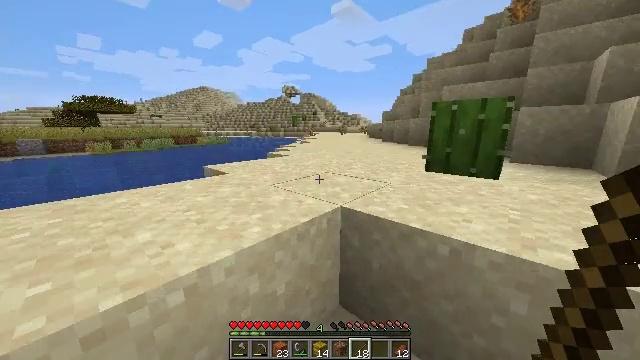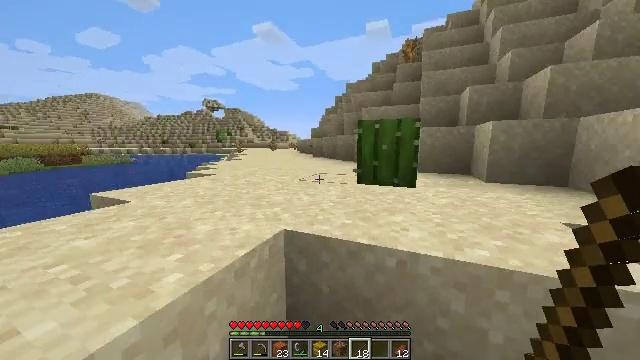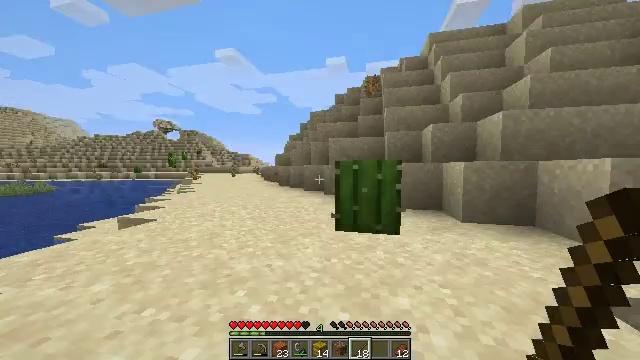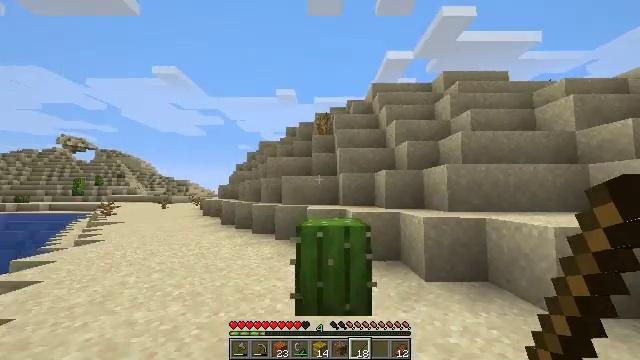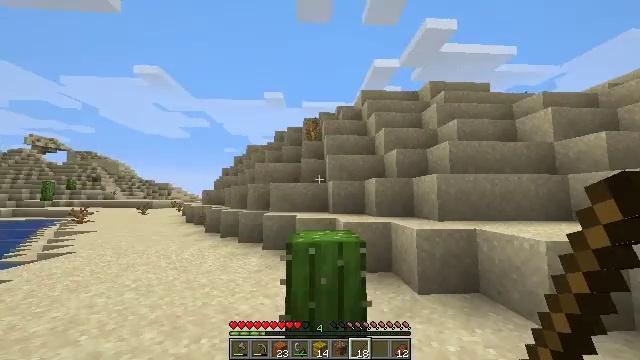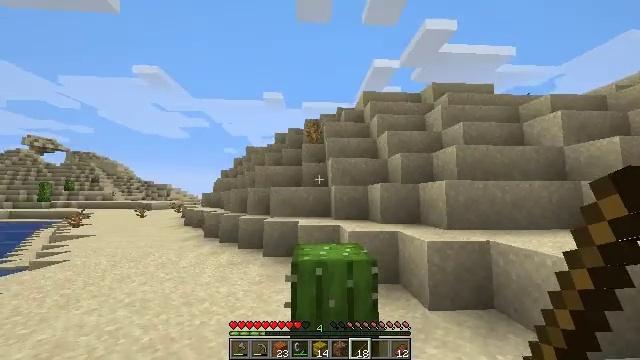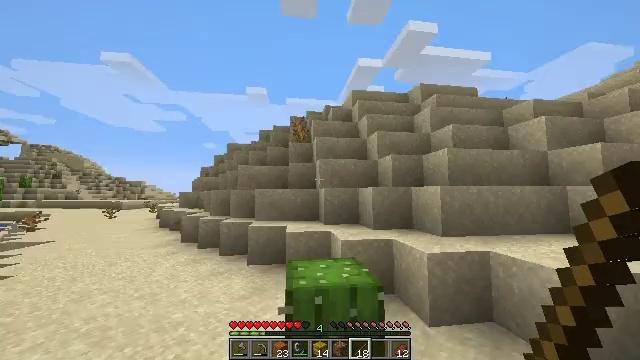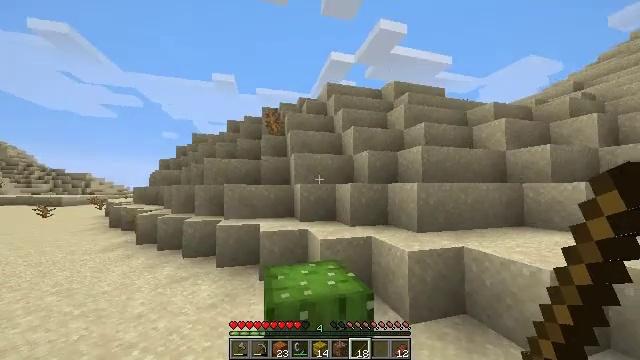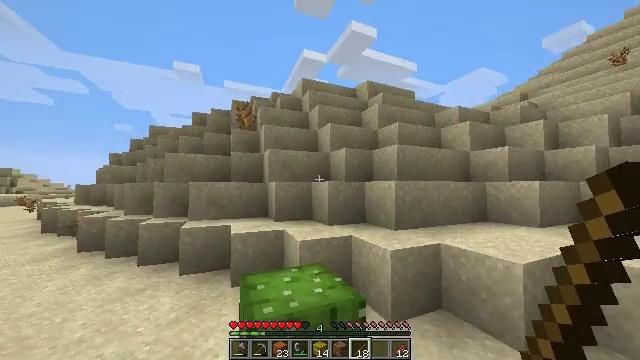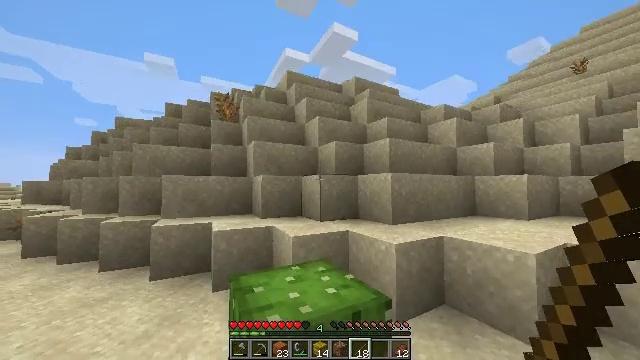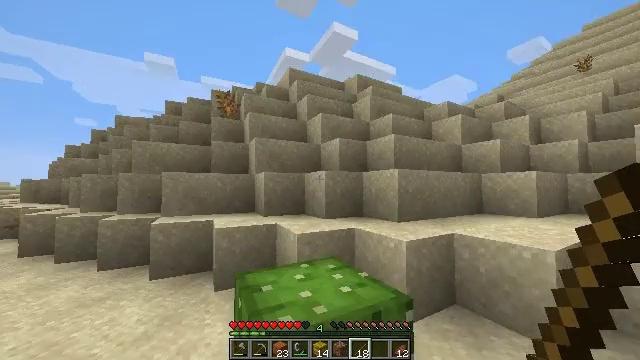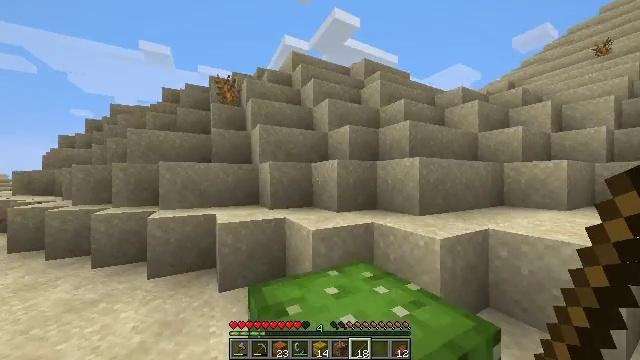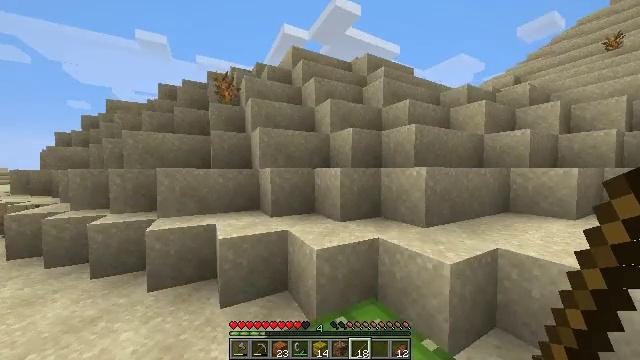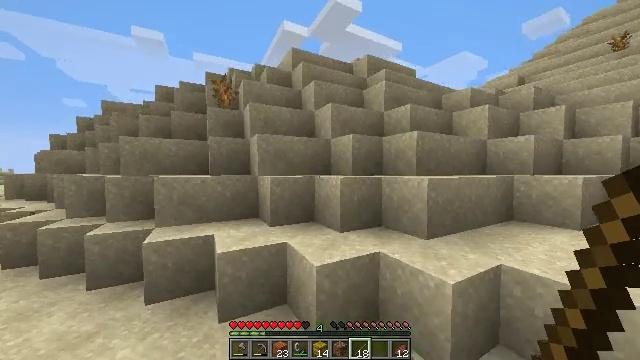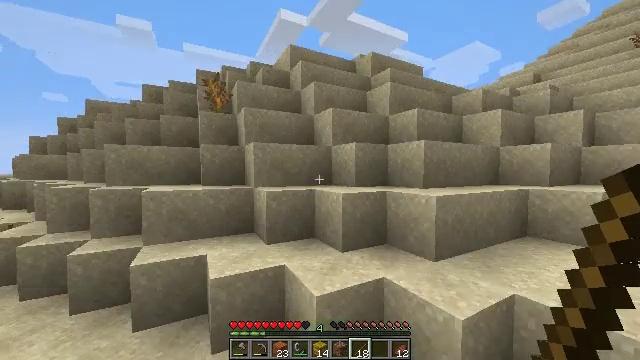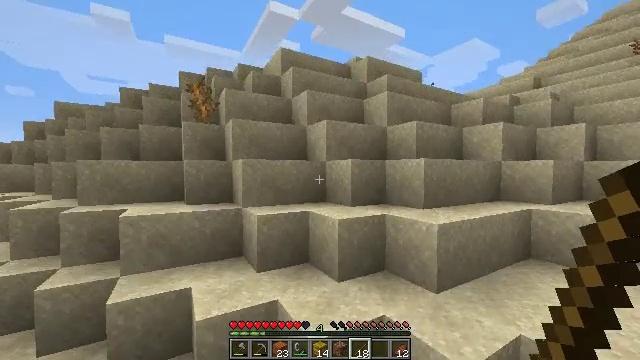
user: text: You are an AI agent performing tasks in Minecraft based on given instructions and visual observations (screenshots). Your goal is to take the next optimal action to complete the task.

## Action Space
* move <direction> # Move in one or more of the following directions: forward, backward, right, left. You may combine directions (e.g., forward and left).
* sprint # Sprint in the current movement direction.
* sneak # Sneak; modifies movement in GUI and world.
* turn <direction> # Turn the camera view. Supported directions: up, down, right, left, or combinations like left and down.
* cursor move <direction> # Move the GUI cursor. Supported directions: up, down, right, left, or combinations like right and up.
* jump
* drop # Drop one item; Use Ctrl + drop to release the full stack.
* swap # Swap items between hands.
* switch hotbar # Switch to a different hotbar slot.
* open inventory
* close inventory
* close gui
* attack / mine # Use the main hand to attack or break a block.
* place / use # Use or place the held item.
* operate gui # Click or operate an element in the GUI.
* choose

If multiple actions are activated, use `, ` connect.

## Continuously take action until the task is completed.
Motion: motion action
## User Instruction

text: Left click to mine the dead bush.
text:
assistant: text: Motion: move forward, sprint, turn right and up, jump
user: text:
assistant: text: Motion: move forward, sprint, turn right and up, jump
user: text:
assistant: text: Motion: move forward, sprint, turn right and up, jump
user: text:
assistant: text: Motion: move forward, sprint, turn right and up, jump
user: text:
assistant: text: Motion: move forward, sprint, jump
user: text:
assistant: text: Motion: move forward, sprint, turn right, jump
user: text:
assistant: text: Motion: move forward, sprint, turn right and down, jump
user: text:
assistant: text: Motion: move forward, sprint, turn right, jump
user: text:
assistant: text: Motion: move forward, sprint, turn right, jump
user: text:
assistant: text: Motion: move forward, sprint, jump
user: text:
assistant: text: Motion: move forward, sprint, turn down, jump
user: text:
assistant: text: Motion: move forward and move left, sprint, turn down, jump
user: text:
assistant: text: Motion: move forward and move left, sprint, jump
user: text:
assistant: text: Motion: move forward and move left, sprint, jump
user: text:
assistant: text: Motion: move forward and move left, sprint, turn right, jump
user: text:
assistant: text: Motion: move forward and move left, sprint, jump
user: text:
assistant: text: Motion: move forward and move left, sprint, jump
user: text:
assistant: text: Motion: move forward and move left, sprint, jump
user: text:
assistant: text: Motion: move forward and move left, sprint, jump
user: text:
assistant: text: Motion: move forward, sprint, jump
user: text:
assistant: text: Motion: move forward, sprint, jump
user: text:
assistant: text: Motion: move forward, sprint, jump
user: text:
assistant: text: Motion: move forward, sprint, jump
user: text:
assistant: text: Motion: move forward, sprint, jump
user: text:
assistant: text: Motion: move forward, sprint, jump
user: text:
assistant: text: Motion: move forward, sprint, turn right, jump
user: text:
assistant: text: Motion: move forward, sprint, turn right, jump
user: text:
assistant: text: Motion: move forward, sprint, jump
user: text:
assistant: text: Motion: move forward, sprint, jump
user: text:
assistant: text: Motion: move forward, sprint, jump